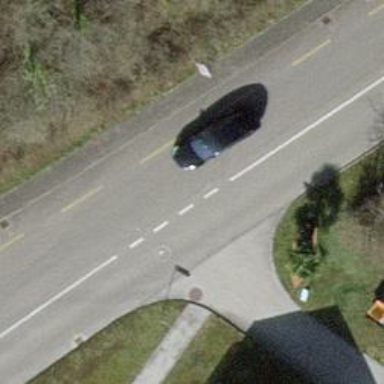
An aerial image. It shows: Asphalt road classified as tertiary.